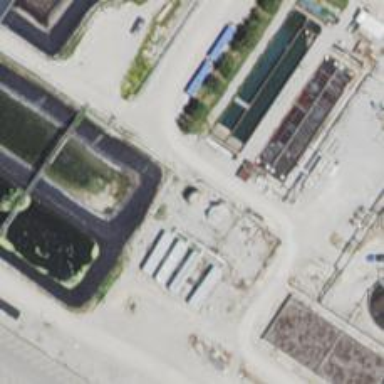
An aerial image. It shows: Storage tank with man-made structure.